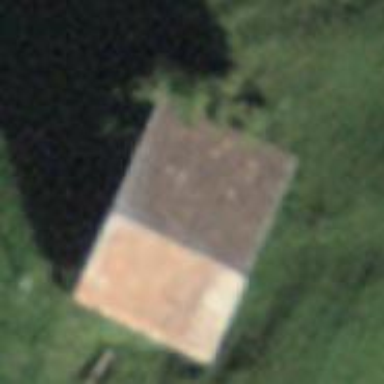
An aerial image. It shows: Barn.